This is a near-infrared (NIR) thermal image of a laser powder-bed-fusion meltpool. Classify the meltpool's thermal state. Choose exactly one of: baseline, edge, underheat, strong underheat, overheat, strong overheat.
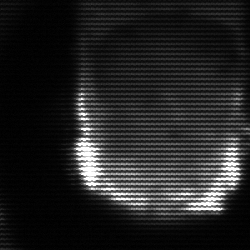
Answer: baseline